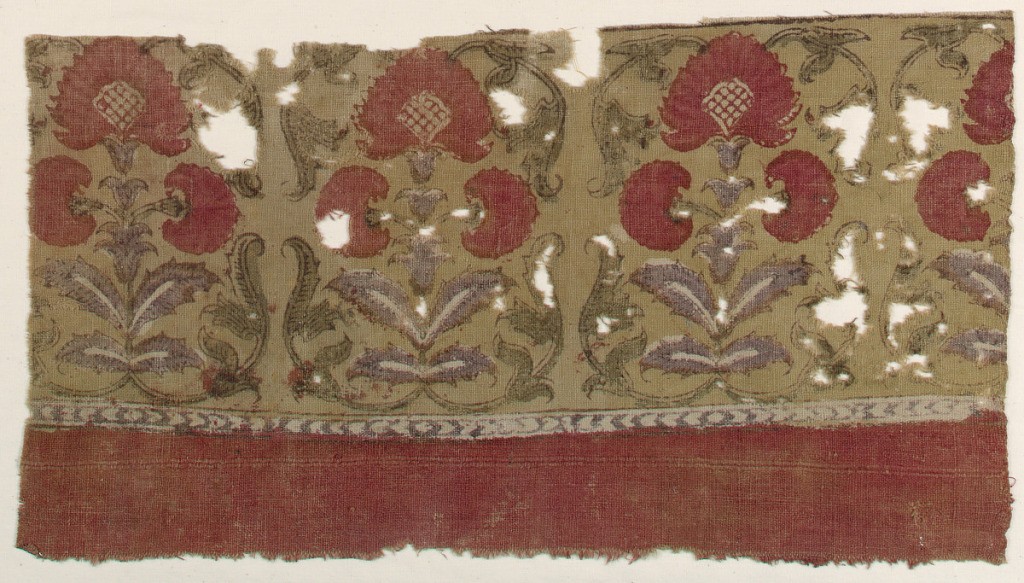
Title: Fragment
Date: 16th–18th century
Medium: cotton Technique: printed
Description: Fragment of a border with symmetrical plants with scrolling leaves on a dull yellow background. Plain red band at bottom.